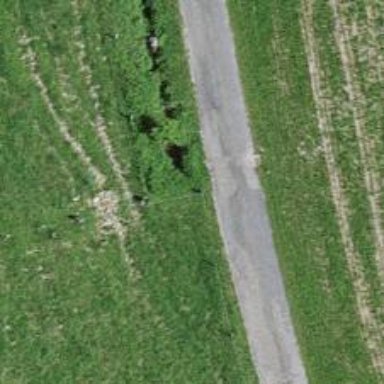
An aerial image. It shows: Ditch passing through tunnel.